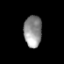
Tissue: prostate
Cell type: T cells
Senescence score: 0.311
Nuclear area (px): 552
Mean DAPI intensity: 145.351